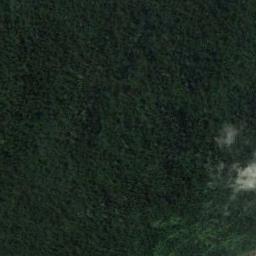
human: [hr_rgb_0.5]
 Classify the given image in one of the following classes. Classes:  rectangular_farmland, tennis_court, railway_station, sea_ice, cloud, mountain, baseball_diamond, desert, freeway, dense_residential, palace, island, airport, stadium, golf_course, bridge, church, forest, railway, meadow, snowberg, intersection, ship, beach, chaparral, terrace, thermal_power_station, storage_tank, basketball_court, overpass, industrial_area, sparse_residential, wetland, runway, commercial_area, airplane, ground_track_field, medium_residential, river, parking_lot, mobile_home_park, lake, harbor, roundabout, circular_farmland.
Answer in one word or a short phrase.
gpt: forest